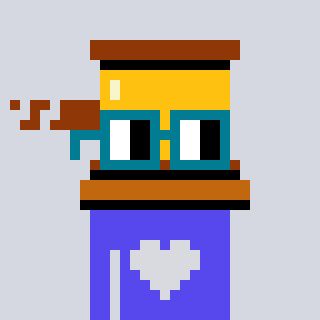
a pixel art character with square dark green glasses, a gavel-shaped head and a computerblue-colored body on a cool background